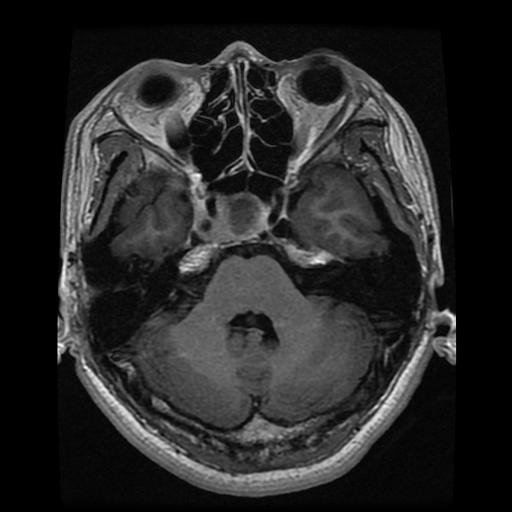
Label: pituitary